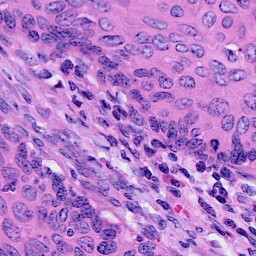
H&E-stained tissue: Cervix